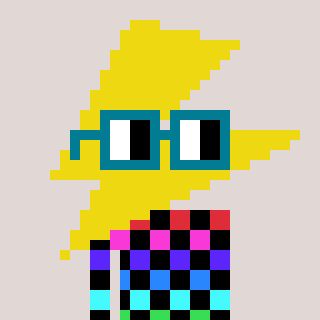
a pixel art character with square dark green glasses, a lightning bolt-shaped head and a gold-colored body on a warm background